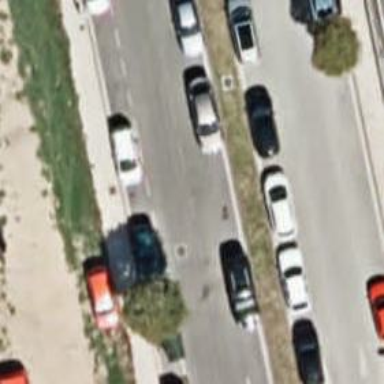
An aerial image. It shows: Parallel parking lane on residential road with asphalt surface.